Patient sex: M
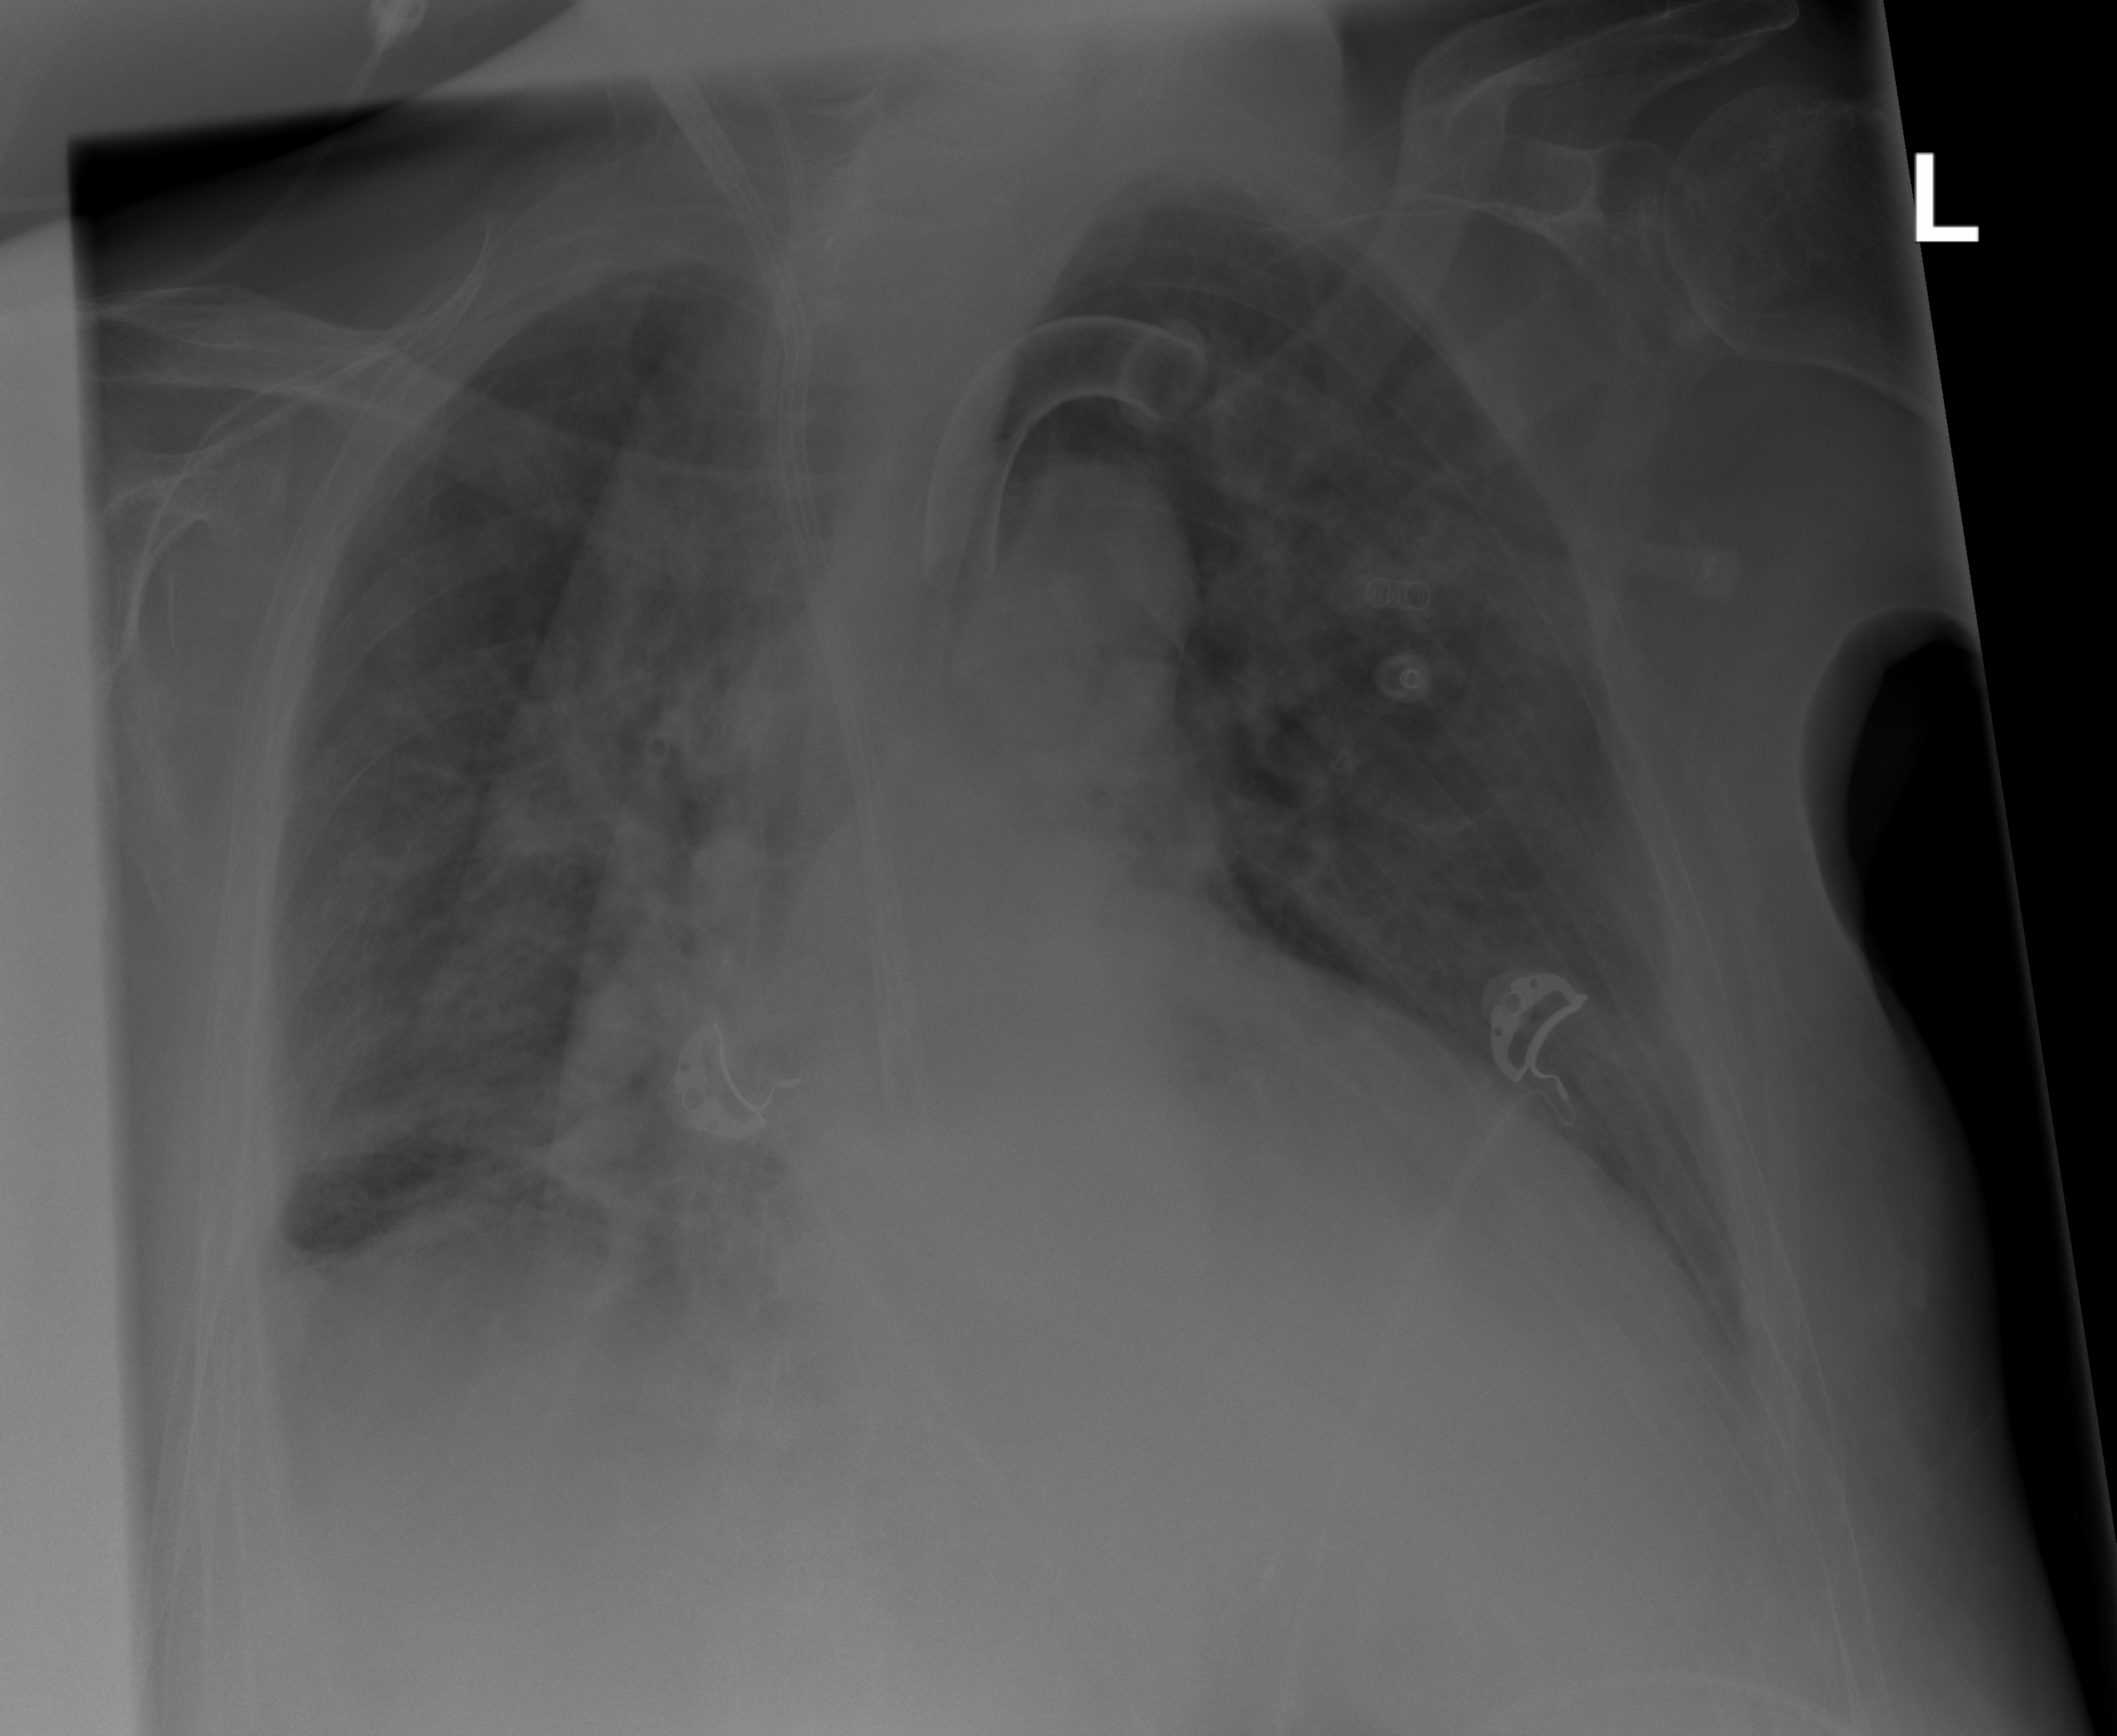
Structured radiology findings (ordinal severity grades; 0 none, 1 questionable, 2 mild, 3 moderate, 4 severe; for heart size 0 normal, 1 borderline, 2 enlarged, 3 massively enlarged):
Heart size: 2
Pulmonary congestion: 2
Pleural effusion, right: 2
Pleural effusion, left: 1
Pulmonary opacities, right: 2
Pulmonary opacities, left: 0
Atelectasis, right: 2
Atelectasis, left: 2